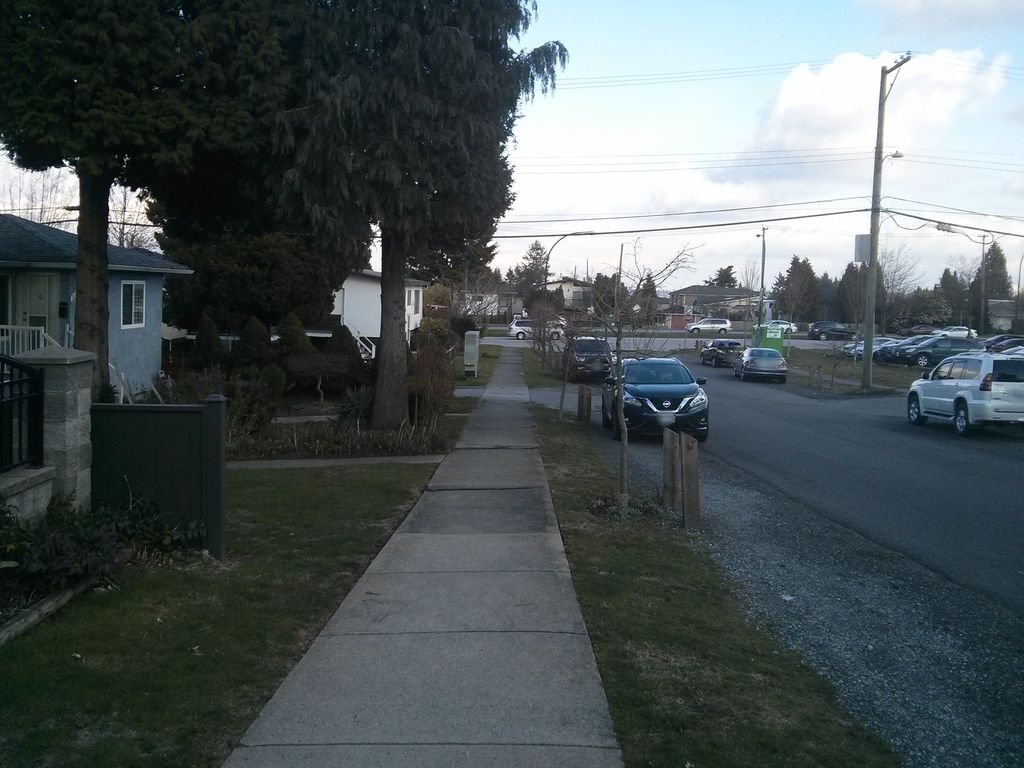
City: vancouver